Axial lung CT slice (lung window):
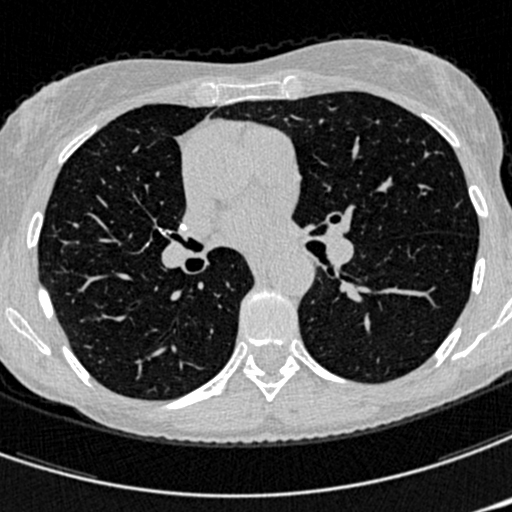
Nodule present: no